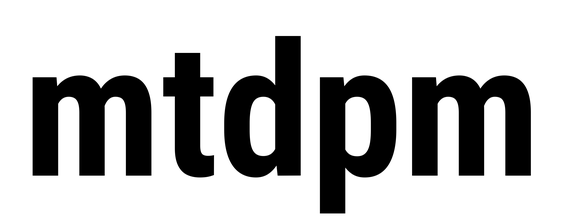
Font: Roboto_Condensed_Bold